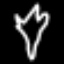
Label: fork